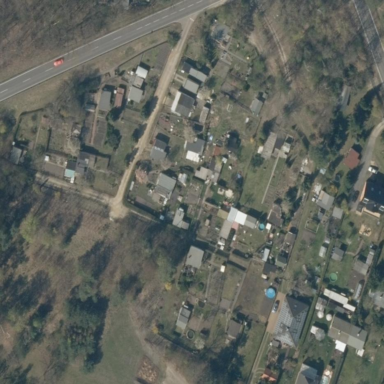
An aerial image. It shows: Allotments area.